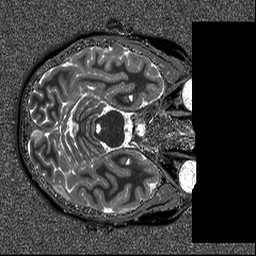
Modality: T1map
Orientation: axial
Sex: female